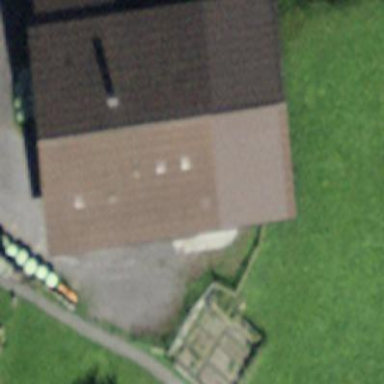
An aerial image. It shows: Rural barn.